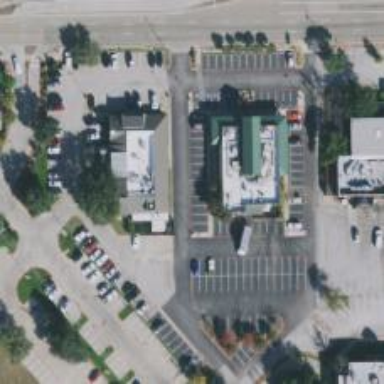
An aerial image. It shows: Retail area.